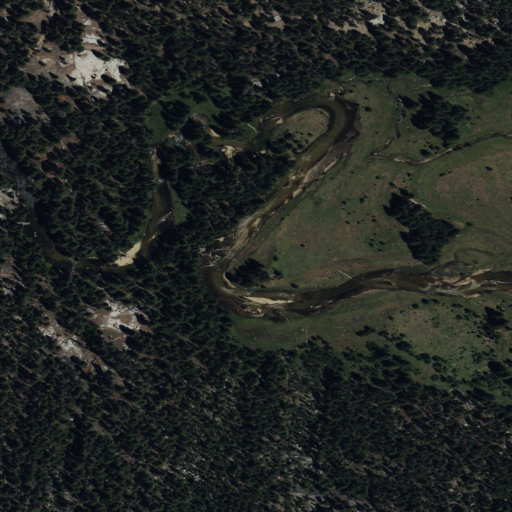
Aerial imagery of plain(s) in California named Evolution Meadow containing evergreen forest, herbaceous wetlands, and woody wetlands